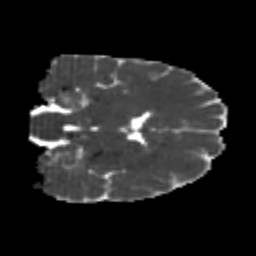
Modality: MD
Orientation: coronal
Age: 25
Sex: male
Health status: healthy
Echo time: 0.074 s